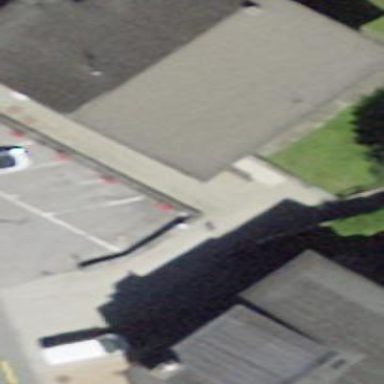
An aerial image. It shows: Public building.